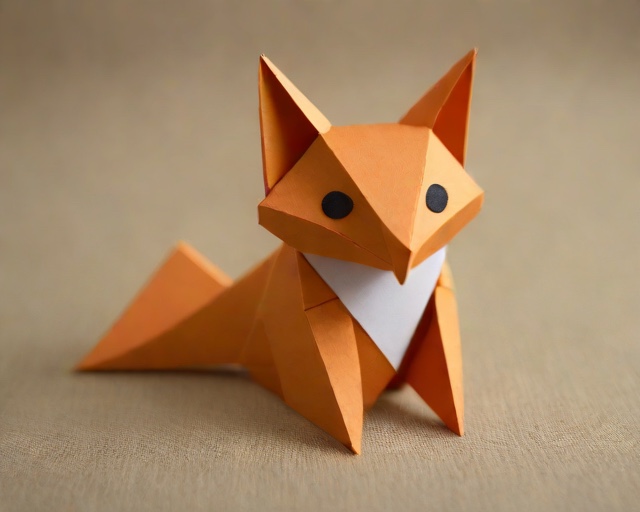
Category: Autumn